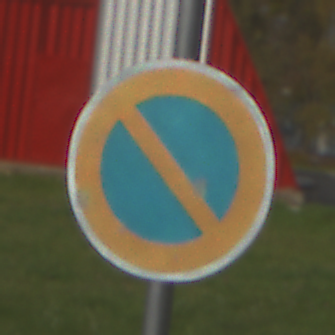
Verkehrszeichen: EingeschraenktesHalteverbot
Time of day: MorningAfternoon
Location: Outdoor (Suburban)
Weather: PartlyCloudy
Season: NotSpecified
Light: Natural